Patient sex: M
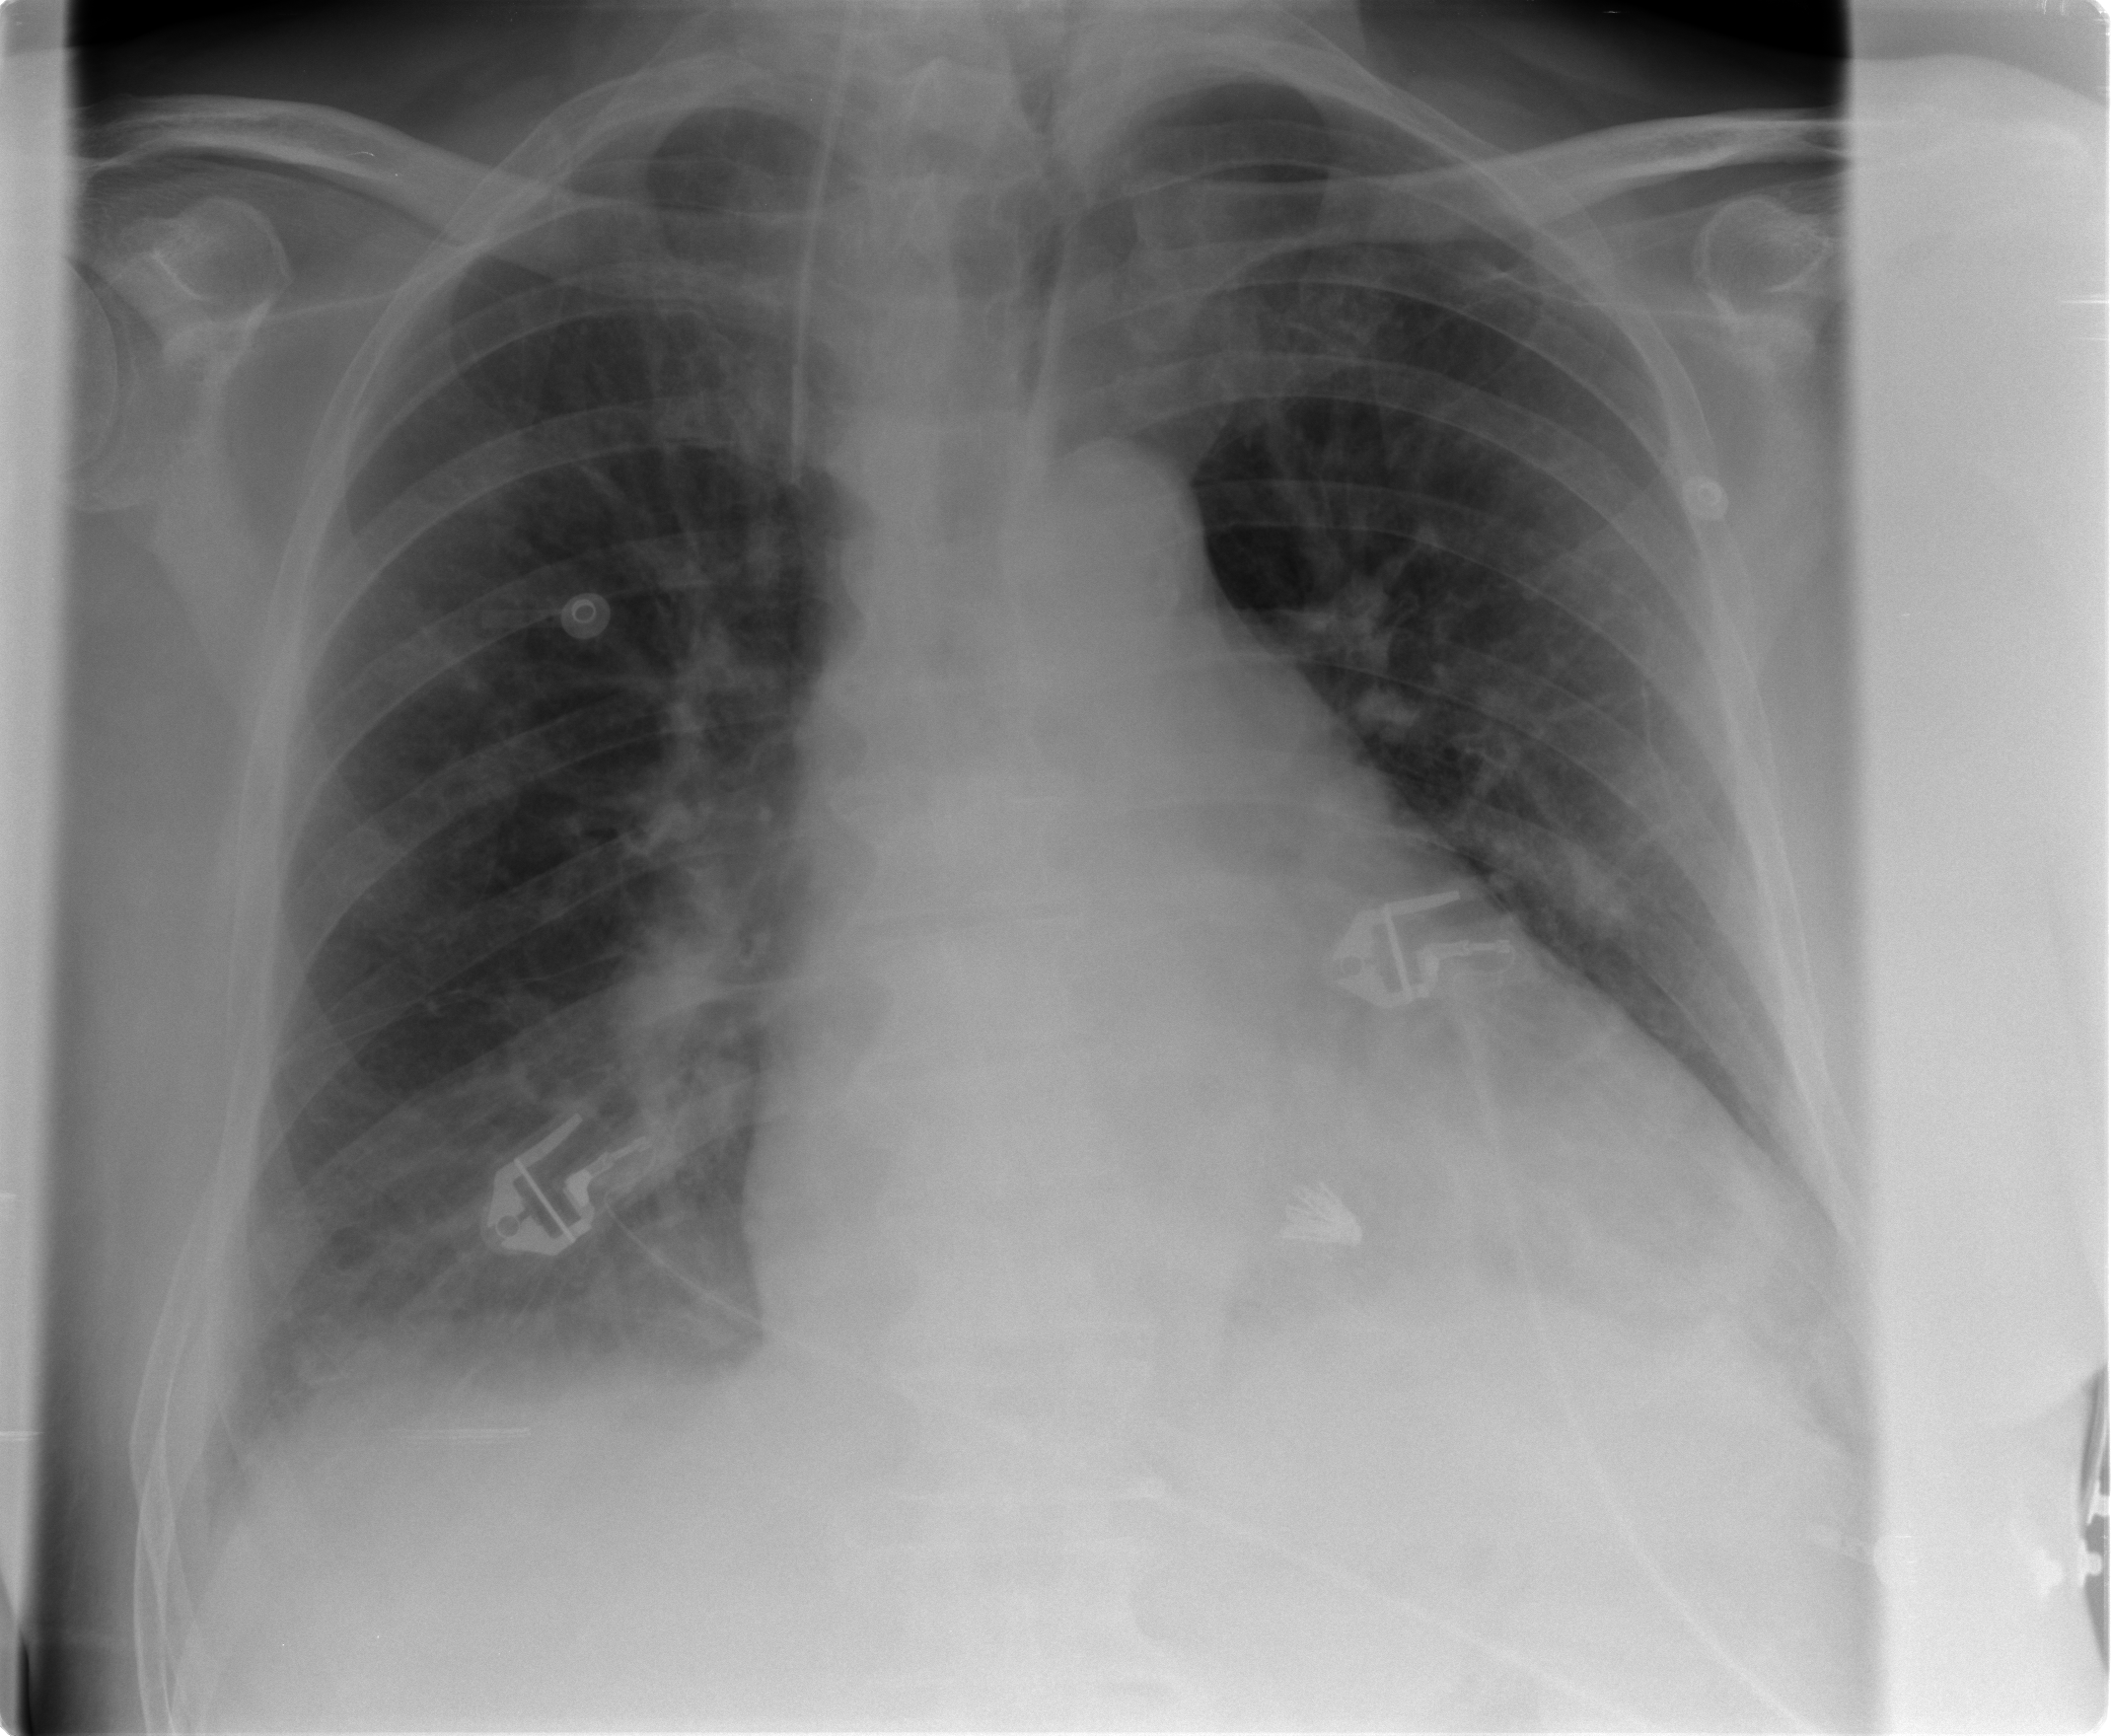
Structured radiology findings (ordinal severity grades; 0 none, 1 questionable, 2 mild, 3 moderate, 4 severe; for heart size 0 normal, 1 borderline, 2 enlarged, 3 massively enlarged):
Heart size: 3
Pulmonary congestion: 2
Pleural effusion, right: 2
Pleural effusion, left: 1
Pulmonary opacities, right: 0
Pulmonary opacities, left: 0
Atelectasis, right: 2
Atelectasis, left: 2